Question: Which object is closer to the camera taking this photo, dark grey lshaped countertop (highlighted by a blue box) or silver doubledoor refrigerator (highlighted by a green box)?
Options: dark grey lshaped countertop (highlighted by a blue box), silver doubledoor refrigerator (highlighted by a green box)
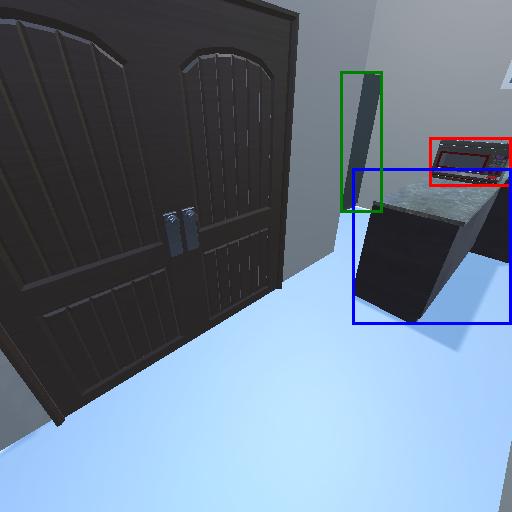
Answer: dark grey lshaped countertop (highlighted by a blue box)